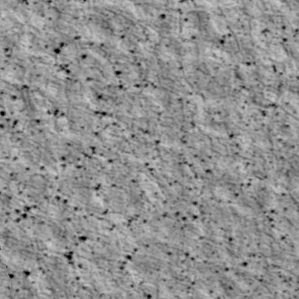
Label: non_frost